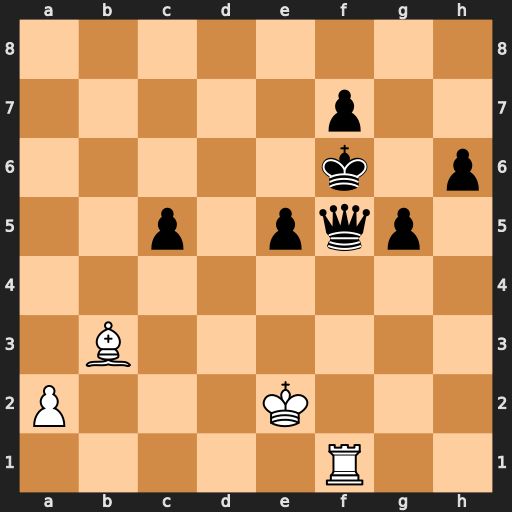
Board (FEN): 8/5p2/5k1p/2p1pqp1/8/1B6/P3K3/5R2
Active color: w
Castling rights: -
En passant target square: -
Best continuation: Rxf5+ Kxf5 a4